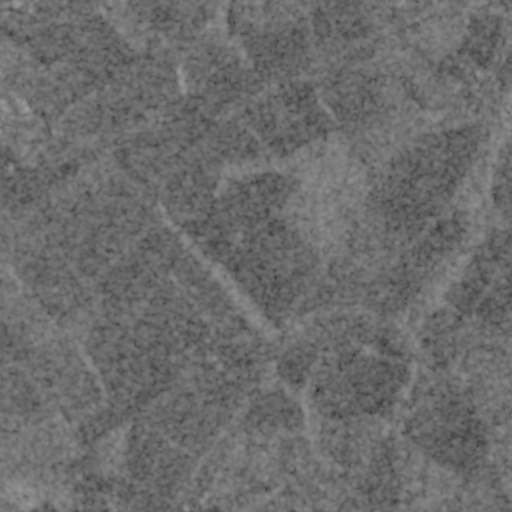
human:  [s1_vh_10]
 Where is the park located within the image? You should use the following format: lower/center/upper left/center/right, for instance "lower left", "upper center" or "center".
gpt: The park is located in the upper left of the image.
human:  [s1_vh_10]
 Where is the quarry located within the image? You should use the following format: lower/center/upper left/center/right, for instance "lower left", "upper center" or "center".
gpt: The quarry is located in the center right of the image.
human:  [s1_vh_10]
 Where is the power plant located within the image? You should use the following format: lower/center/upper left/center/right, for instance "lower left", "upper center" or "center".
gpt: There is no power plant in the image.

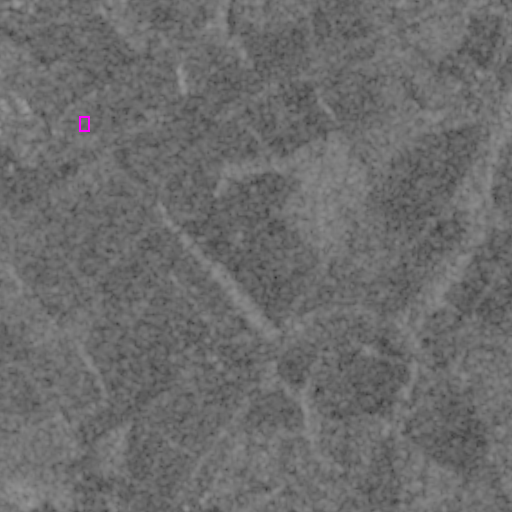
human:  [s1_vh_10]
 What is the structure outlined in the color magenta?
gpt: The structure outlined in magenta is a park.
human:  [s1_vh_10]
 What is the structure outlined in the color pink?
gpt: There is no pink outline.